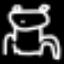
Label: frog